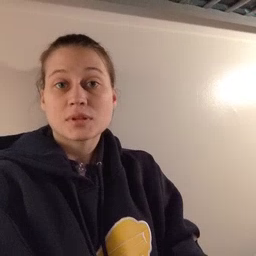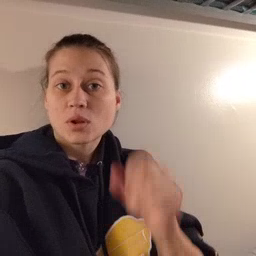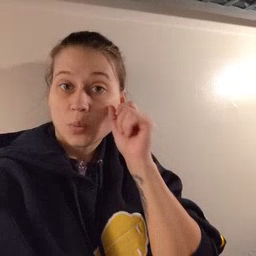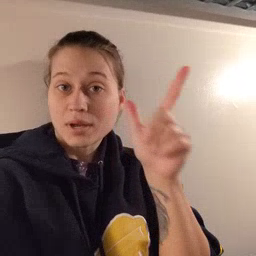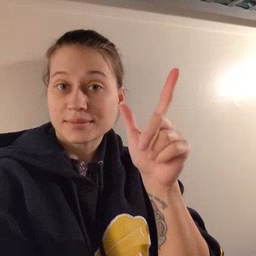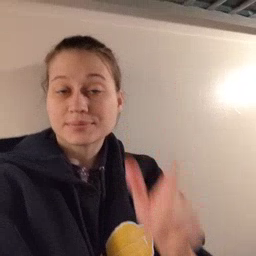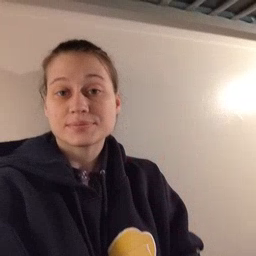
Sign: wake